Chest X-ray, AP view. Patient: 62 years old, sex F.
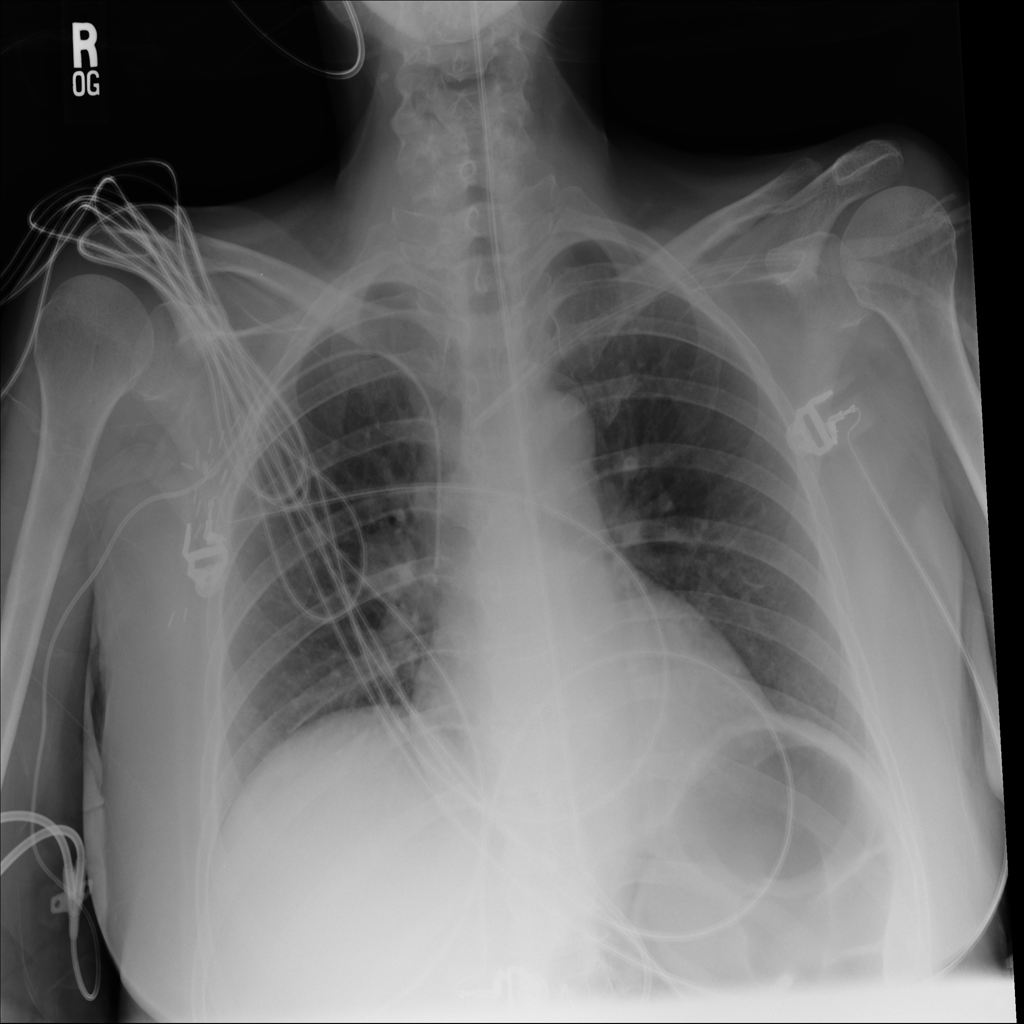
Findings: No Finding